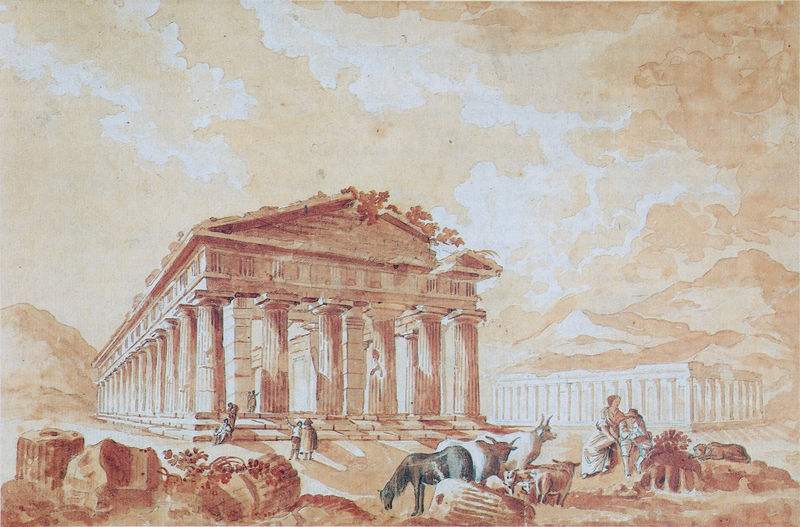
Titel: Poseidontempel in Paestum - Skizze
Künstler: Carl von Fischer
Standort: München
Institution: Staatliche Graphische Sammlung
Schlagwörter: berg, blau, blätter, dunkel, gemälde, himmel, mann, schatten, weiß, wolken, aquarell, frauen, grün, landschaft, menschen, ocker, braun, frau, hell, hintergrund, kleid, licht, männer, säule, säulen, zeichnung, dach, rot, tier, tiere, wolke, beige, architektur, mensch, hügel, kühe, natur, vieh, paar, blatt, pflanzen, esel, pferd, pferde, farbig, italien, man, passanten, berge, gebirge, giebel, grafik, graphik, tag, grasen, herde, kuh, rind, idylle, besucher, sepia, figuren, treppen, zerstörung, woken, stufen, grünblau, tusche, ruine, rinder, schaf, antike, ruinen, kapitelle, rom, fries, römer, sims, gesims, blaugrün, antik, götter, reise, griechisch, griechenland, tempel, temple, dorisch, reisende, ochse, stier, stiere, hirten, hirtin, schaaf, rötel, verfallen, römisch, athen, akropolis, ziegen, sizilien, epistyl, tympanon, kuhherde, methopen, neapel, pompei, syrakuse, säulenstumpf, triglyphen, tuschezeichnung, zeichnugn, zerfallen, säulenbau, steinbrocken, tempel sizilien, schsf, dachimmel